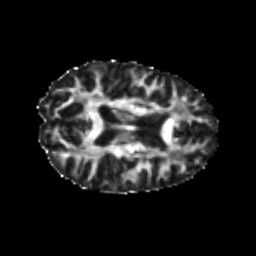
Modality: FA
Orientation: axial
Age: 26
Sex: female
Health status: healthy
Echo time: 0.074 s